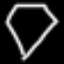
Label: diamond